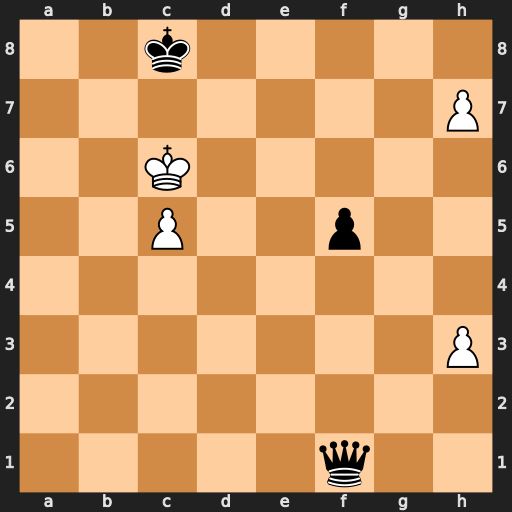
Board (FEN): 2k5/7P/2K5/2P2p2/8/7P/8/5q2
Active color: w
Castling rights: -
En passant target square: -
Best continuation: h8=Q#